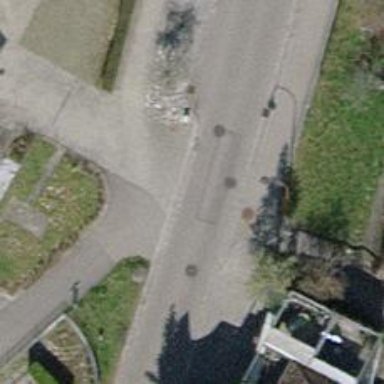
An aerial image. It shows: Residential road with asphalt surface and sidewalks on both sides.